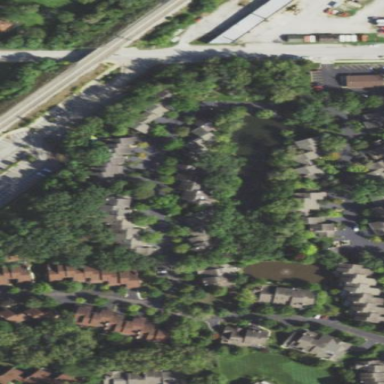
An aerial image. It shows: Neighborhood.